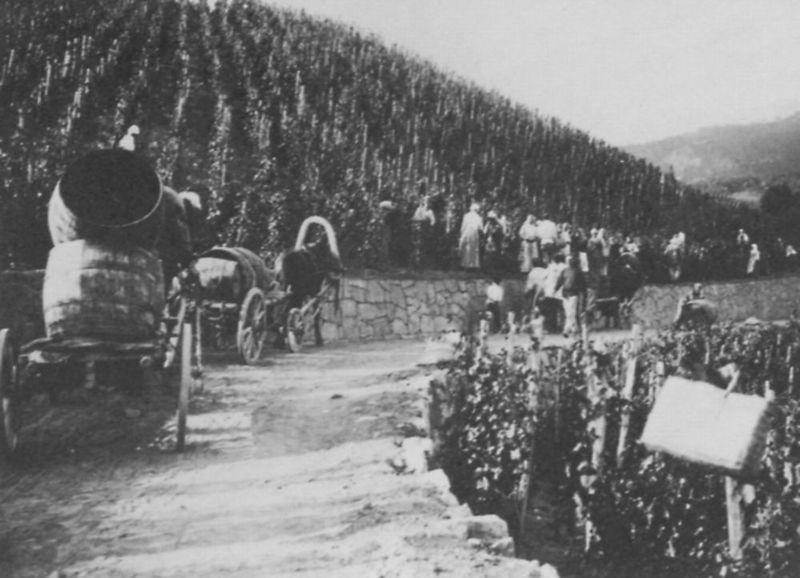
Titel: Weinberg auf der südlichen Krim.
Künstler: Russischer Photograph
Standort: Paris
Institution: Roger-Viollet
Schlagwörter: berg, blätter, felsen, himmel, schatten, weiß, frauen, landschaft, menschen, frau, grau, licht, männer, schwarz, strasse, weg, versammlung, hügel, natur, pflanzen, arbeit, karren, pferd, pferde, räder, stock, deutschland, rappe, arbeiterinnen, ernte, russland, transport, berge, hang, mauer, einspänner, kutsche, speichen, arbeiter, rad, wagen, tafel, wein, lesen, anbau, foto, fotografie, photographie, fugen, schild, schwarzweiss, stöcke, deichsel, fass, photo, schiefer, fässer, hänge, reben, gespann, fotographie, joch, gaul, bruchstein, stecken, lese, weinlese, fuhrwerk, weinberg, weinstöcke, gestelle, rebstöcke, weinberge, menshc, menschenmassen, helfer, südtirol, speiche, erntehelfer, weinernte, ernete, fuhrerke, holzfässer, wingert